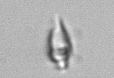
Label: Oxytoxum